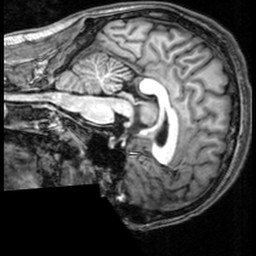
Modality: T1w
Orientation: sagittal
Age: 20
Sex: male
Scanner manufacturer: siemens
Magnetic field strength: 3 T
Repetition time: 2.53 s
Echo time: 0.00339 s